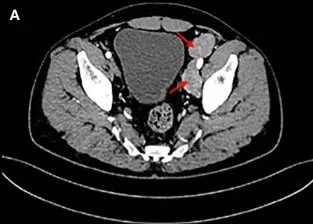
Enhanced computed tomography for efficacy evaluation. Before treatment on 29 June 2022.
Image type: radiology (ct)